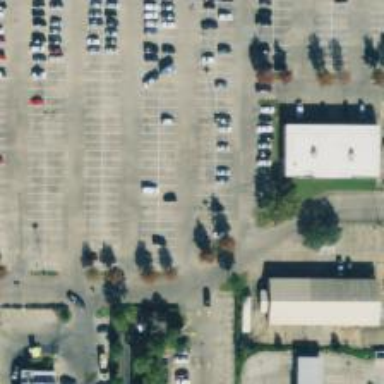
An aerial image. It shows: Parking space is available.